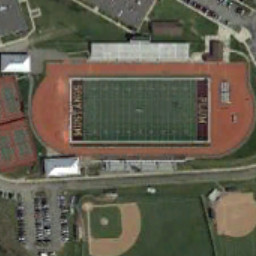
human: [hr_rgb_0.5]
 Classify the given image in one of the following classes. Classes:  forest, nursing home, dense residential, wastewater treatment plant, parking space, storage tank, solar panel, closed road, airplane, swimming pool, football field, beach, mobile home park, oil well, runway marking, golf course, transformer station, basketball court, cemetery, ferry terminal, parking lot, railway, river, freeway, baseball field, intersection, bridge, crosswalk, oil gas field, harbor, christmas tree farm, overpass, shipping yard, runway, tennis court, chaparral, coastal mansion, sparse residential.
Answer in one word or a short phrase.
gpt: football field